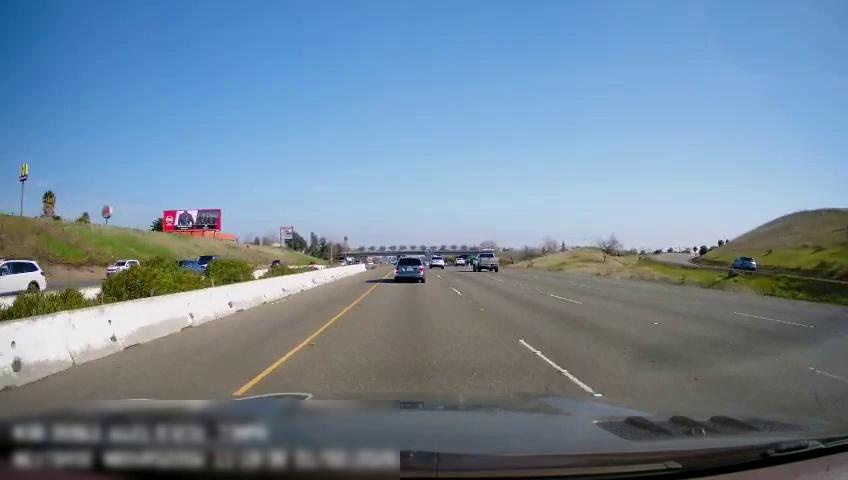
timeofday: Day
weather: Sunny
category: Drivable Space
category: Drivable Space
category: Drivable Space
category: Vehicles | Car
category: Vehicles | SUV
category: Vehicles | SUV
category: Vehicles | Car
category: Vehicles | SUV
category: Vehicles | SUV
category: Vehicles | SUV
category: Vehicles | Truck
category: Vehicles | SUV
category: Vehicles | Truck
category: Lanes | Current Lane
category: Lanes | Current Lane
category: Lanes | Alternate Lane
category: Lanes | Alternate Lane